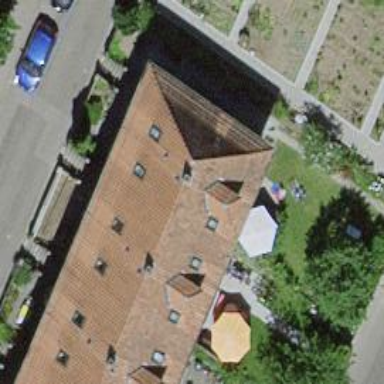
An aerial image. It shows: Residential building with hipped roof made of maroon roof tiles. The roof is oriented across the building.